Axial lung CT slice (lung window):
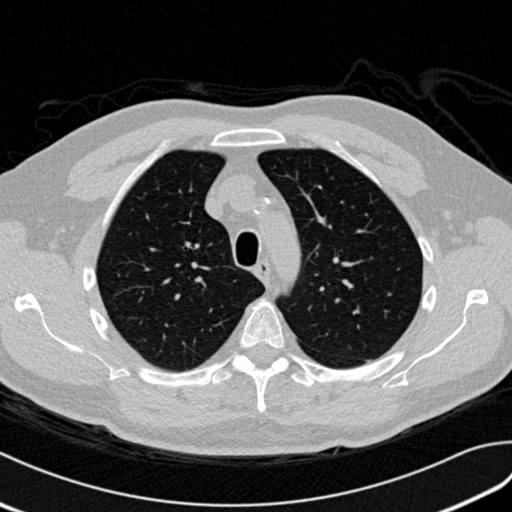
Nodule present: no